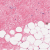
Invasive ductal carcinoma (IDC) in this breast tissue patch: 0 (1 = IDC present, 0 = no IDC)